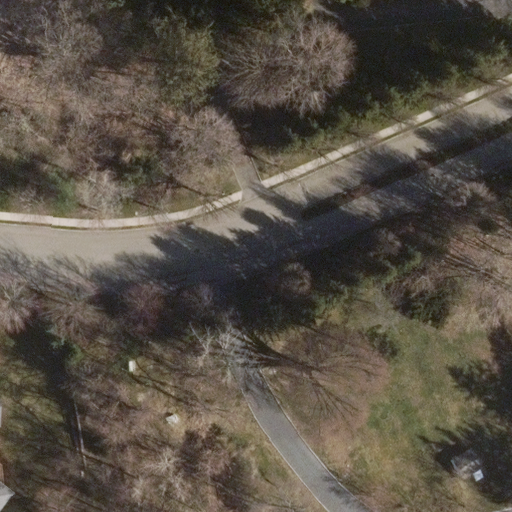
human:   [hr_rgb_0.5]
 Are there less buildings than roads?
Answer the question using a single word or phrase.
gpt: no

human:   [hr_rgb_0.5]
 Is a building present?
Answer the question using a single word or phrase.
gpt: yes

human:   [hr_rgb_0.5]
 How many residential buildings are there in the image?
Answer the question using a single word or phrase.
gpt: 1

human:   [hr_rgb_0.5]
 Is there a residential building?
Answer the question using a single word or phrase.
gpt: yes

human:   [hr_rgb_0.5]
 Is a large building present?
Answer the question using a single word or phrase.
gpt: no

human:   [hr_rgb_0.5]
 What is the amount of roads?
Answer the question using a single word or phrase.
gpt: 1

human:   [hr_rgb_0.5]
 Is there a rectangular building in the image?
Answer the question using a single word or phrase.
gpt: yes

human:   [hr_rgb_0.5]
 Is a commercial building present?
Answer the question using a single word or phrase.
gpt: no

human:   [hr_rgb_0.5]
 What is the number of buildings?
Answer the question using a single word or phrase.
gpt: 1

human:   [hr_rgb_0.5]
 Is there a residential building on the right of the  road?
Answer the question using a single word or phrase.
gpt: no

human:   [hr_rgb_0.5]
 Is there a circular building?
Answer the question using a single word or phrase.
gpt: no

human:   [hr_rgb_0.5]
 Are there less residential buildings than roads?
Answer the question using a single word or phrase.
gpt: no

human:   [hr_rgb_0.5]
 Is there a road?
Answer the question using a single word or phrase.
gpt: yes

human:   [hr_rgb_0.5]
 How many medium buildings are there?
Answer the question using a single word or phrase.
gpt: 0

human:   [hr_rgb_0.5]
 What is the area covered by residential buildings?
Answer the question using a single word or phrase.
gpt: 0m2

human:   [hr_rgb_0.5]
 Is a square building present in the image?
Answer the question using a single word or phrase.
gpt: no

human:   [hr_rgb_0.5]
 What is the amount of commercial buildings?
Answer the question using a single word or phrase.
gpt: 0

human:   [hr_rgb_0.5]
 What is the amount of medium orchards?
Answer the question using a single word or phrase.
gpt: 0

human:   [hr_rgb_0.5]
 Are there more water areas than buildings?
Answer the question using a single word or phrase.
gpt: no

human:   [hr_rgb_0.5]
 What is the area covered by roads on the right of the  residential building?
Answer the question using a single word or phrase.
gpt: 0m2

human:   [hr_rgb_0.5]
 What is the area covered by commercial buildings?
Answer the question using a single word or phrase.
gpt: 0m2

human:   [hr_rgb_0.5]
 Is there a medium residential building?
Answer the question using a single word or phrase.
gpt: no

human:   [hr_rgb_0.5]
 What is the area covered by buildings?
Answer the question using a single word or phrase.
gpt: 0m2

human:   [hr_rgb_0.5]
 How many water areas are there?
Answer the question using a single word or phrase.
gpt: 0

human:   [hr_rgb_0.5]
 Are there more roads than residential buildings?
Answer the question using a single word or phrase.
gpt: no

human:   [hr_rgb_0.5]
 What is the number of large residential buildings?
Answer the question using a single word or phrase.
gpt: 0

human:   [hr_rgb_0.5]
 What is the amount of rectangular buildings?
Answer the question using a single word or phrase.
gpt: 1

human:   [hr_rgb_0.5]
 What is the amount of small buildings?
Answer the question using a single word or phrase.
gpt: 1

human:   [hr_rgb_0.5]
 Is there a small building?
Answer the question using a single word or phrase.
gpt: yes

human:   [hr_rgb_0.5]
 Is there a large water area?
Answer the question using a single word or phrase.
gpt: no

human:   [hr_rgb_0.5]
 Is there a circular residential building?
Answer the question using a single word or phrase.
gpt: no

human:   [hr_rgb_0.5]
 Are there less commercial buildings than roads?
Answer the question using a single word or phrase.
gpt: yes

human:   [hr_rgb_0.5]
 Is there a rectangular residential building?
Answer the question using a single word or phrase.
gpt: yes

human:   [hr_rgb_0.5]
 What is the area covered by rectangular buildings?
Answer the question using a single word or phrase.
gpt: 0m2

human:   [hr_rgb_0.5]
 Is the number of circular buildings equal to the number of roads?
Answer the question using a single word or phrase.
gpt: no

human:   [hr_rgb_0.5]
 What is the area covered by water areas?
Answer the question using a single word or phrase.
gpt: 0m2

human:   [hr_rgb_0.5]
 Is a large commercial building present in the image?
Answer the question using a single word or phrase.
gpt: no

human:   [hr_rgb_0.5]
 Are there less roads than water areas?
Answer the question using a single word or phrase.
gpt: no

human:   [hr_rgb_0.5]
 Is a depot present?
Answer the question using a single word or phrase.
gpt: no

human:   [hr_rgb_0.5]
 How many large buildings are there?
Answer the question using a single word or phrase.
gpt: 0

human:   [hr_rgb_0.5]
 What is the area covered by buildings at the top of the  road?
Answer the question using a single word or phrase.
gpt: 0m2

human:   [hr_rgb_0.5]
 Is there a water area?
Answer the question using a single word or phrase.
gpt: no

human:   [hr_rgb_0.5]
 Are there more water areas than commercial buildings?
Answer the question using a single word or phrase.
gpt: no

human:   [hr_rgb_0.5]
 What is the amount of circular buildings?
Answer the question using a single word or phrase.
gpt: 0

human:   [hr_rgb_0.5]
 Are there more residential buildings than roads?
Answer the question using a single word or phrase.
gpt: no

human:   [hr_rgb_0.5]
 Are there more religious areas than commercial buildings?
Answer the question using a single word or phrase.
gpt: no

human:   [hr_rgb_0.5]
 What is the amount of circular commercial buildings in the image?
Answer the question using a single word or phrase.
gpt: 0

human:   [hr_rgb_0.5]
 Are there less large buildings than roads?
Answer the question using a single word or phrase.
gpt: yes

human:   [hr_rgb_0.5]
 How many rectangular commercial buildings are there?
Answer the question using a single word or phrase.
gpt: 0

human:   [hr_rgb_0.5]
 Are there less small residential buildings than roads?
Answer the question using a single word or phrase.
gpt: no

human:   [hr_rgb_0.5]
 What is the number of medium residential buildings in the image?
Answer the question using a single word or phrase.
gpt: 0

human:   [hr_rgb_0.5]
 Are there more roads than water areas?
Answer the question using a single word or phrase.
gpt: yes

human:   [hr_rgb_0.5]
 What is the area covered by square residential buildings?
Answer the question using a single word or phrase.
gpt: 0m2

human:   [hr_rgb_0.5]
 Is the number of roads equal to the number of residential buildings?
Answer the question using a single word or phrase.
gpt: yes

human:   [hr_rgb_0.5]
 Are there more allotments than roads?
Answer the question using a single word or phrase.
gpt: no

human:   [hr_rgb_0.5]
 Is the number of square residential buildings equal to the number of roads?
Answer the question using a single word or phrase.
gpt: no

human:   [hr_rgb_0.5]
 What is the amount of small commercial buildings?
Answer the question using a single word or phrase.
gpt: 0

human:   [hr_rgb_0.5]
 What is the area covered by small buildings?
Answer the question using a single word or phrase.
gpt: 0m2

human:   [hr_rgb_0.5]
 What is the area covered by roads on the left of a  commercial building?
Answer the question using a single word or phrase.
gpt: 0m2

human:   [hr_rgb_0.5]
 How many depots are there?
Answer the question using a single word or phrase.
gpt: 0

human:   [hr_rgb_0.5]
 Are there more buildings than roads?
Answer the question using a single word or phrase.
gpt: no

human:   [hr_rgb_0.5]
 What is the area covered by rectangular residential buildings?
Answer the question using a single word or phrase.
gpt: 0m2

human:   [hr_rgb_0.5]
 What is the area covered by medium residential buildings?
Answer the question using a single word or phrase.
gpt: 0m2

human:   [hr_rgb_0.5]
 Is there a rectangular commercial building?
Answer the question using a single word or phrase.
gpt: no